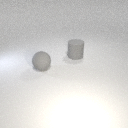
large gray rubber sphere in front of large gray rubber cylinder